Question: I use 'distanceBetween()' of Location class to calculate the distance between two points as follows:
'''
private float getDistanceInMiles(GeoPoint p1, GeoPoint p2) {
double lat1 = ((double)p1.getLatitudeE6()) / 1e6;
double lng1 = ((double)p1.getLongitudeE6()) / 1e6;
double lat2 = ((double)p2.getLatitudeE6()) / 1e6;
double lng2 = ((double)p2.getLongitudeE6()) / 1e6;
float [] dist = new float[1];
Log.i("destination coordinates", "Latitude:" + lat2 + ", Longitude: " + lng2);
Location.distanceBetween(lat1, lng1, lat2, lng2, dist);
return dist[0] * 0.000621371192f;
}
'''
<URL> method works or Am I doing something wrong? And by the way Is there a way to use Google Place API to retrieve a distance as a JSON response?
Distance calculated by Google Maps: 6.1 miles

And the result of
'''
Location.distanceBetween(41.742964, -87.995971, 41.811511, -87.967923, dist) is
'''
4.947700
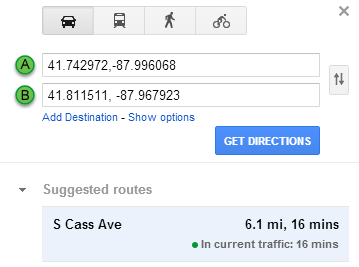
Answer: To get a distance from a Google Maps I have used <URL>
and JSON parser to retrieve the distance value:
'''
private double getDistanceInfo(double lat1, double lng1, String destinationAddress) {
StringBuilder stringBuilder = new StringBuilder();
Double dist = 0.0;
try {
destinationAddress = destinationAddress.replaceAll(" ","%20");
String url = "http://maps.googleapis.com/maps/api/directions/json?origin=" + lat1 + "," + lng1 + "&destination=" + destinationAddress + "&mode=driving&sensor=false";
HttpPost httppost = new HttpPost(url);
HttpClient client = new DefaultHttpClient();
HttpResponse response;
stringBuilder = new StringBuilder();
response = client.execute(httppost);
HttpEntity entity = response.getEntity();
InputStream stream = entity.getContent();
int b;
while ((b = stream.read()) != -1) {
stringBuilder.append((char) b);
}
} catch (ClientProtocolException e) {
} catch (IOException e) {
}
JSONObject jsonObject = new JSONObject();
try {
jsonObject = new JSONObject(stringBuilder.toString());
JSONArray array = jsonObject.getJSONArray("routes");
JSONObject routes = array.getJSONObject(0);
JSONArray legs = routes.getJSONArray("legs");
JSONObject steps = legs.getJSONObject(0);
JSONObject distance = steps.getJSONObject("distance");
Log.i("Distance", distance.toString());
dist = Double.parseDouble(distance.getString("text").replaceAll("[^\.<PHONE>]","") );
} catch (JSONException e) {
// TODO Auto-generated catch block
e.printStackTrace();
}
return dist;
}
'''